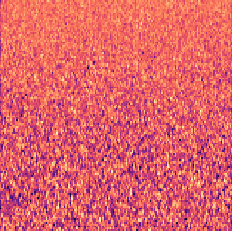
Sound class: Rain